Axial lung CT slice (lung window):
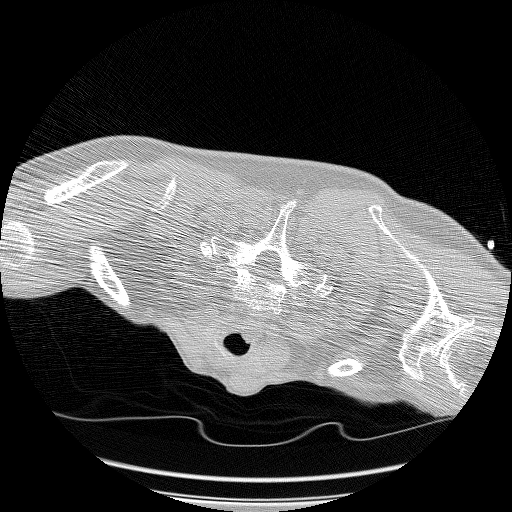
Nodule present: no